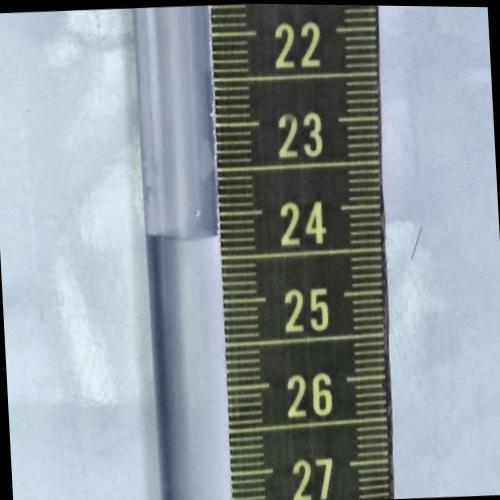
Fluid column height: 24.3 cm